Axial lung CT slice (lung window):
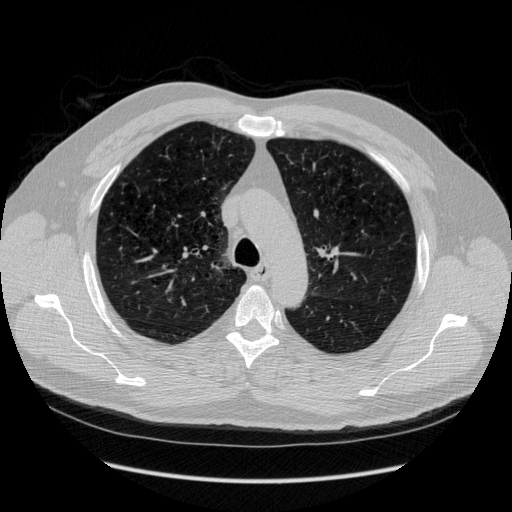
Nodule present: no